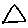
Label: triangle